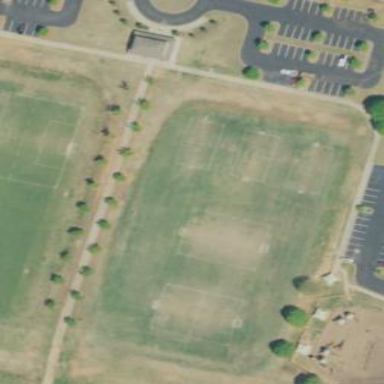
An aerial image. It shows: Soccer pitch for leisureland activities.